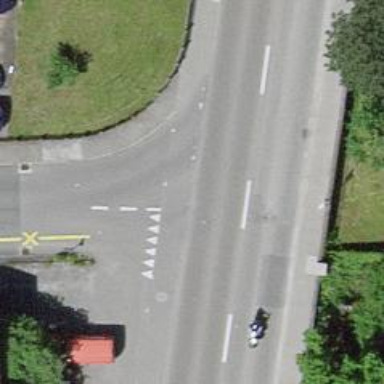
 featuring lanes for cyclists on both sides."